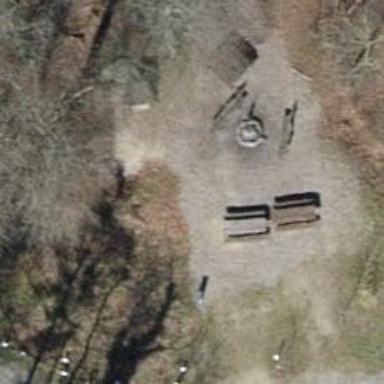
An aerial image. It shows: Bench for seating.